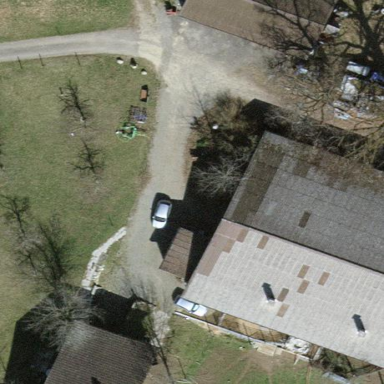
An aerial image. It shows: Farmyard in rural farm setting.